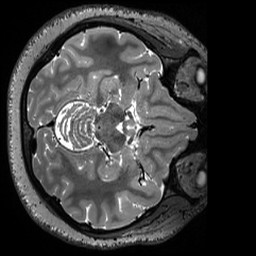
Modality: T2w
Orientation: axial
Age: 21
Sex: female
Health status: healthy
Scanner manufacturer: siemens
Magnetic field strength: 3 T
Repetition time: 3.2 s
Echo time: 0.563 s